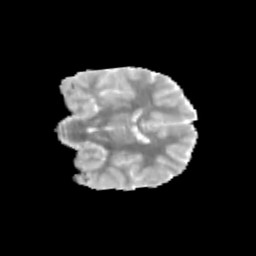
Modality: MD
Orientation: coronal
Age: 11
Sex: male
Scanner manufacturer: siemens
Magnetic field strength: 3 T
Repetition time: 3.8 s
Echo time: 0.07 s